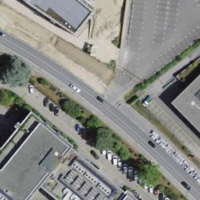
EUNIS habitat code: 54
Species observed at this site:
Cotoneaster dammeri
Melilotus albus